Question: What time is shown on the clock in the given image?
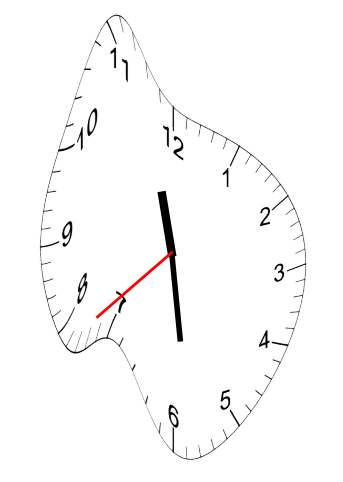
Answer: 11:28:38